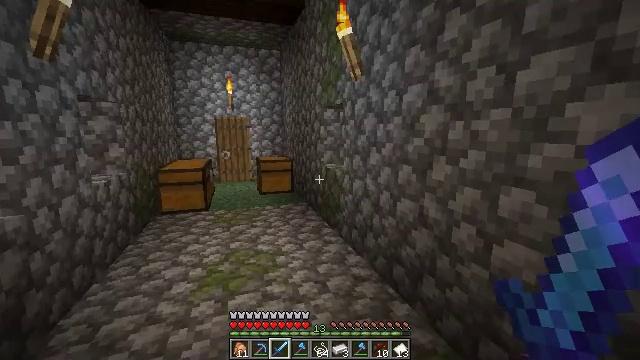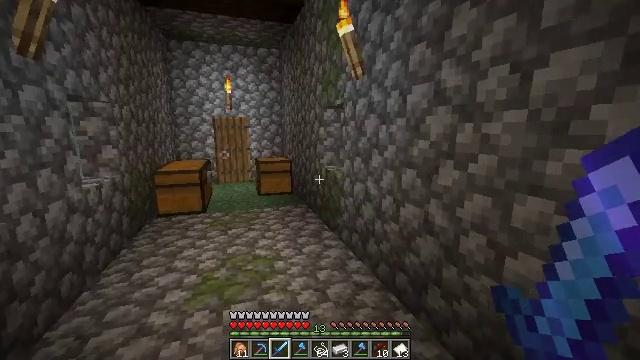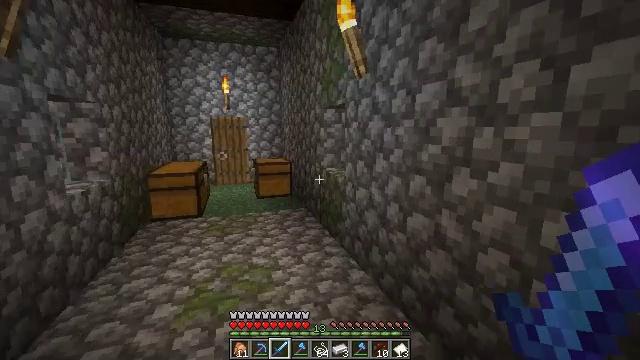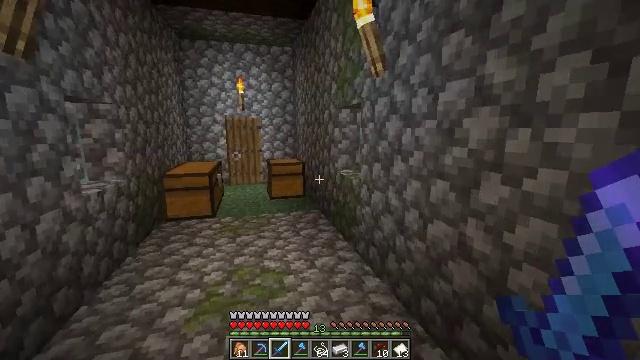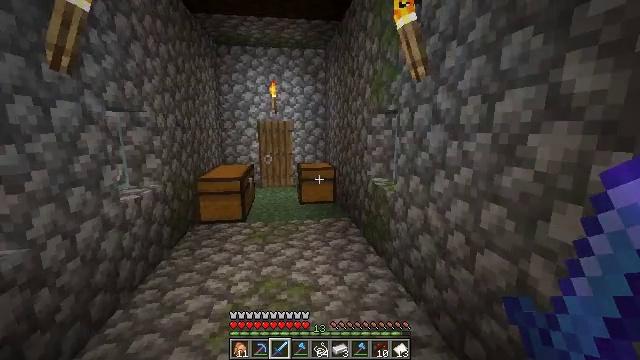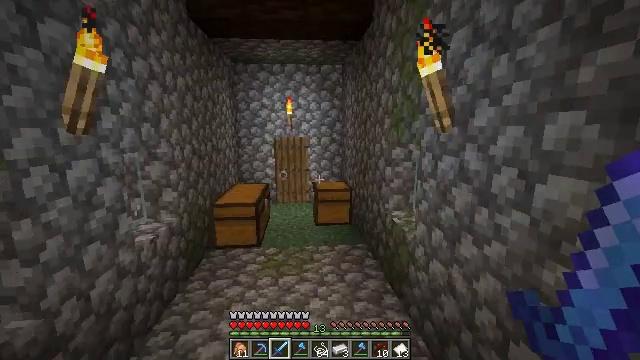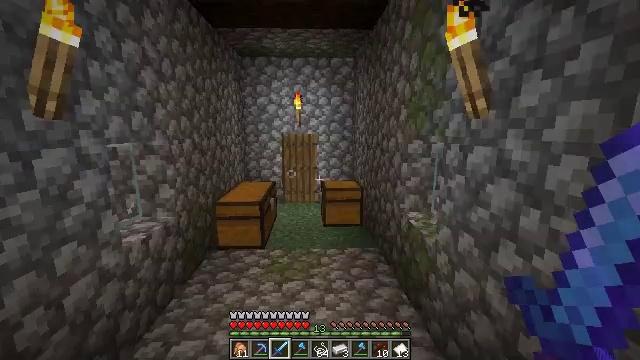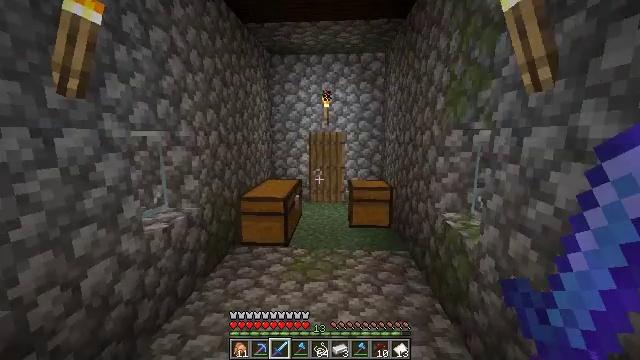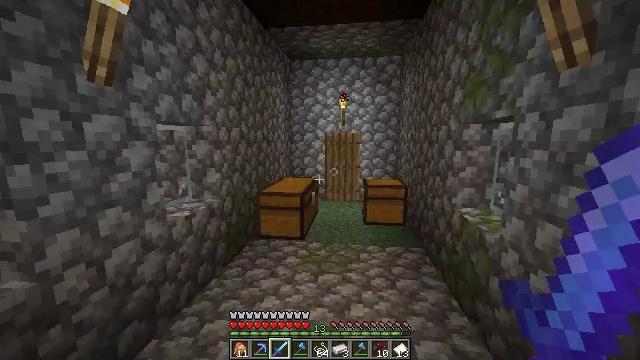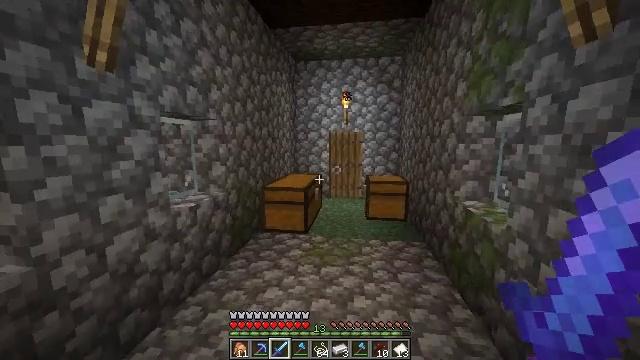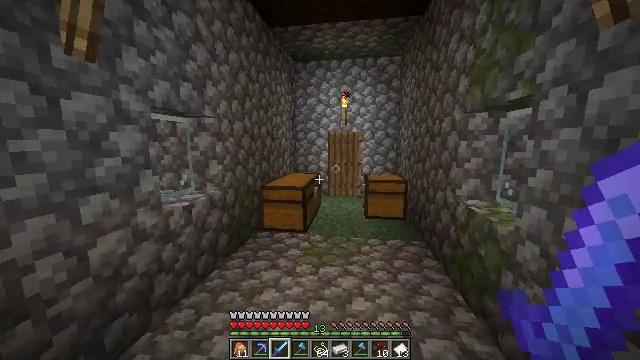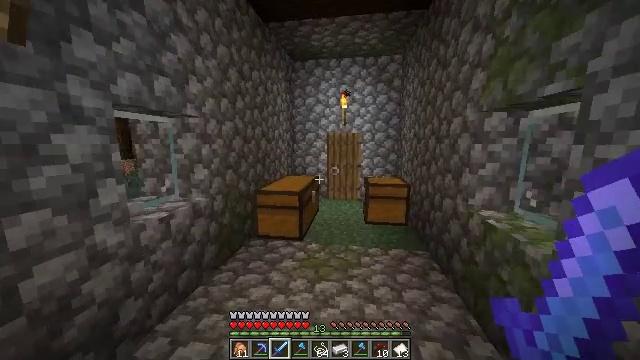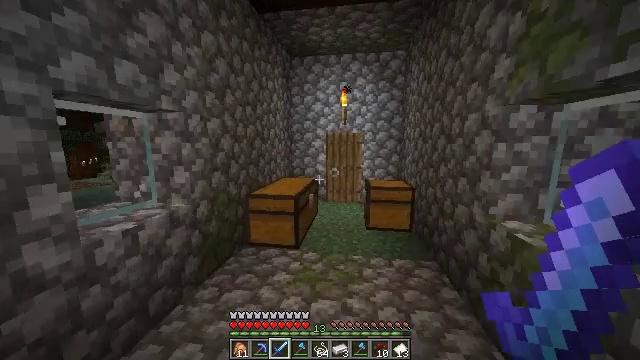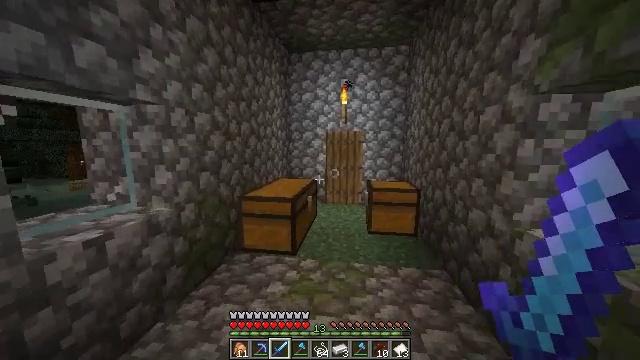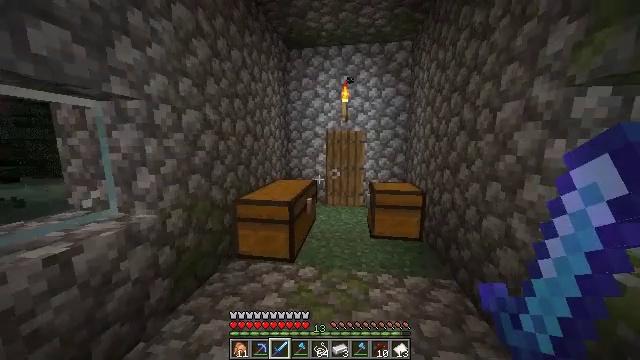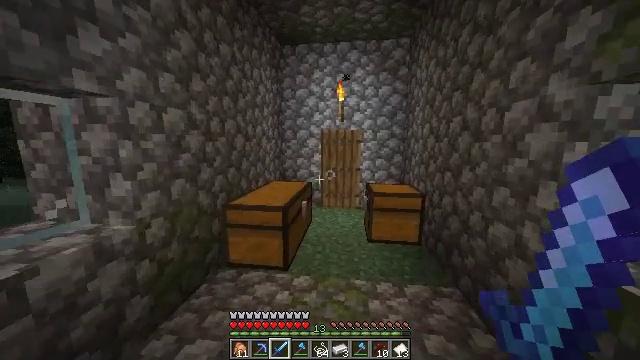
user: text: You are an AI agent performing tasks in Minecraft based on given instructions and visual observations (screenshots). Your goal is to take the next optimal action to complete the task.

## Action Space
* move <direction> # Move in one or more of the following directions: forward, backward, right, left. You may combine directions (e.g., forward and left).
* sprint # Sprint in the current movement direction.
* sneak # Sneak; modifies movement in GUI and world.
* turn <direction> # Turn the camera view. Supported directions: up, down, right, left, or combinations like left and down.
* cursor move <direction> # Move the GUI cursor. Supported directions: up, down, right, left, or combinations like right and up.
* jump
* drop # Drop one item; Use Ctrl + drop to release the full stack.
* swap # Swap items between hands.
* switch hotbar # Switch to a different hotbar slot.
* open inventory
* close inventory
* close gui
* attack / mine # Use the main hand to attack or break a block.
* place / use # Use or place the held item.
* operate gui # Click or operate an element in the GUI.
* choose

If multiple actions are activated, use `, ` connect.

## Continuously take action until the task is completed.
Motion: motion action
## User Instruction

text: Attack the glass to break it.
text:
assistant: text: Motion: move forward
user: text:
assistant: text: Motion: move forward
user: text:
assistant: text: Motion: move forward, turn left
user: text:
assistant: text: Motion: move forward, turn left
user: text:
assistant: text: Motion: move forward, turn left
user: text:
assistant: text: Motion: move forward, turn left
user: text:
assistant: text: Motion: move forward, sprint, turn left
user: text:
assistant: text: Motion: move forward, sprint, turn left
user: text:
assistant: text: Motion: move forward, sprint, turn left
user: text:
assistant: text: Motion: move forward, sprint
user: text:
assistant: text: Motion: move forward
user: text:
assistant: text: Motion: move forward
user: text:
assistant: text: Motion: move forward
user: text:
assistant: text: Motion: move forward
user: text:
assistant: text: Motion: move forward, turn right
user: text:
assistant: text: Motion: move forward, sprint
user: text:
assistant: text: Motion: move forward, sprint
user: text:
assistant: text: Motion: move forward, sprint
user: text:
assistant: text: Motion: move forward, sprint
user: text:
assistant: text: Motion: move forward, turn right and down
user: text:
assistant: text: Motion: move forward, turn right and down
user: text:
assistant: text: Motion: move forward, turn right and down
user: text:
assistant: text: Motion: move forward
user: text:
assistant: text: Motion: move forward
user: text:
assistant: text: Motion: move forward, use / place
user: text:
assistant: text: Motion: move forward, use / place
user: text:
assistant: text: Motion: move forward, use / place
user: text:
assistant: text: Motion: move forward, use / place
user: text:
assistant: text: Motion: move forward, turn left
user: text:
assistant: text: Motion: move forward, sprint